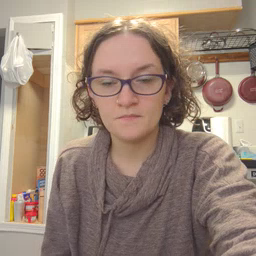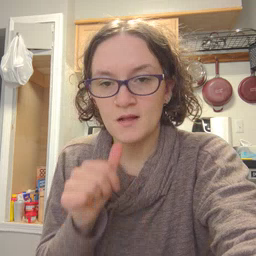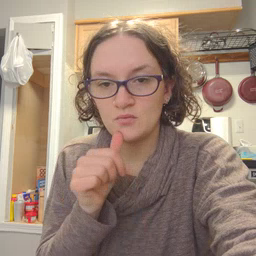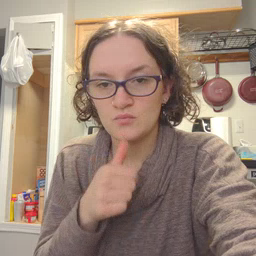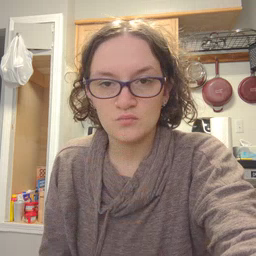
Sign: owie